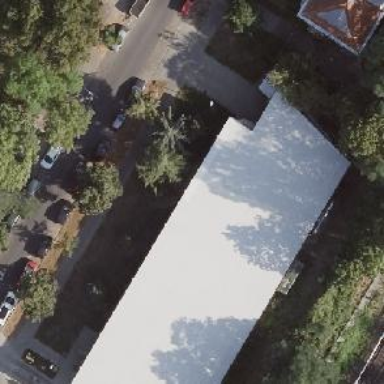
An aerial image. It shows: Supermarket building.